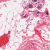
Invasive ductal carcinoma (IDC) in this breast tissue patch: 0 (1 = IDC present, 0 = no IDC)